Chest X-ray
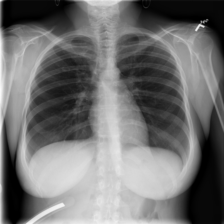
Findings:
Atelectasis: negative
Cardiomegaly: negative
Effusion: negative
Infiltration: negative
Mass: negative
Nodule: negative
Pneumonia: negative
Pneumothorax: negative
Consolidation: negative
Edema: negative
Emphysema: negative
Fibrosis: negative
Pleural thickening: negative
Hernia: negative